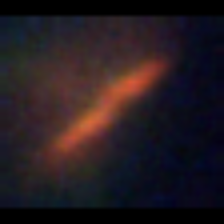
Taxon: Pennate
Group: Diatoms